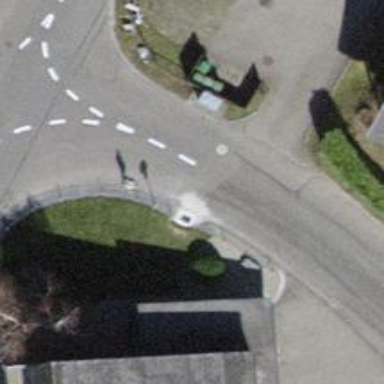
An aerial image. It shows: Public transport stop position.